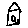
Label: house